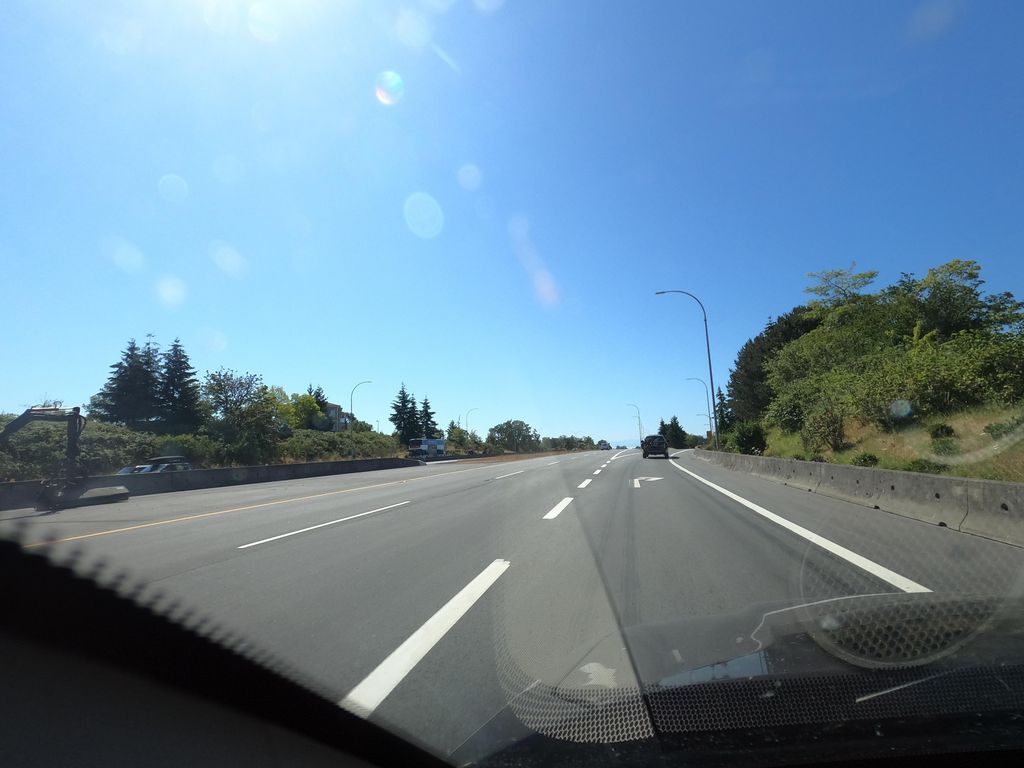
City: victoria